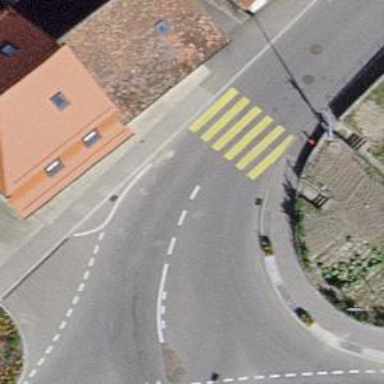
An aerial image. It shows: Uncontrolled road crossing with markings.